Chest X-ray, PA view. Patient: 28 years old, sex F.
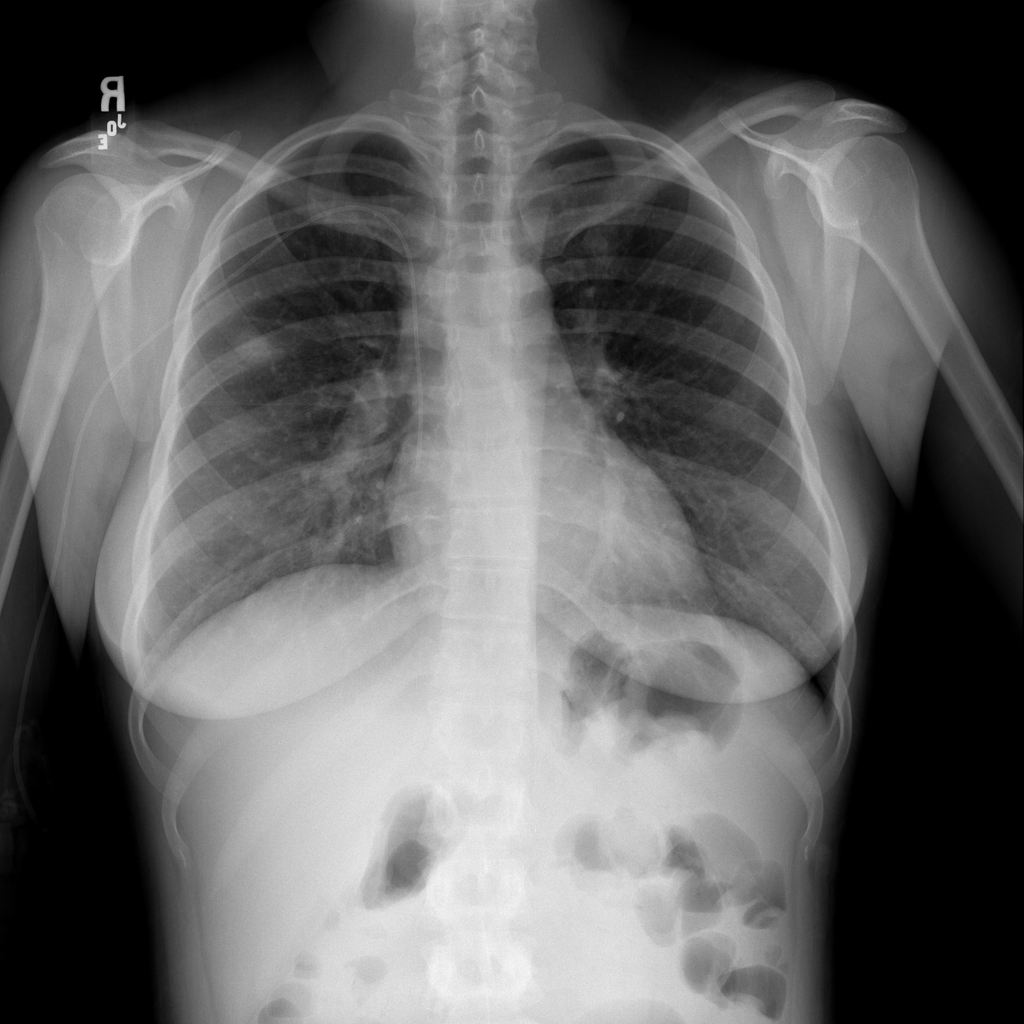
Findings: Nodule